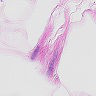
Metastatic tissue present: no